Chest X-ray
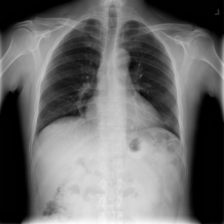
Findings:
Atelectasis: negative
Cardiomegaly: negative
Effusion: negative
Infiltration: negative
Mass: negative
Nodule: negative
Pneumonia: negative
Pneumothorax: negative
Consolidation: negative
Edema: negative
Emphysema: negative
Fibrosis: negative
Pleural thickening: positive
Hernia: negative